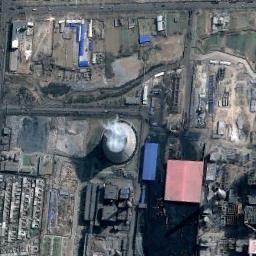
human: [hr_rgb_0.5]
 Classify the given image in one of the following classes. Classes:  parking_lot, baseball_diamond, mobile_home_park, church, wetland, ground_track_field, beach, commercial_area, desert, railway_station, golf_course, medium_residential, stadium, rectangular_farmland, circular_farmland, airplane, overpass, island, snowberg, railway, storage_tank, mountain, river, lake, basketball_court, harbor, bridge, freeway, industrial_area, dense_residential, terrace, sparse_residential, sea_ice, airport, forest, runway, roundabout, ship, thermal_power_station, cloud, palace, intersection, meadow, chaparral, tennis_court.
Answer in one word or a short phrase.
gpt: thermal_power_station